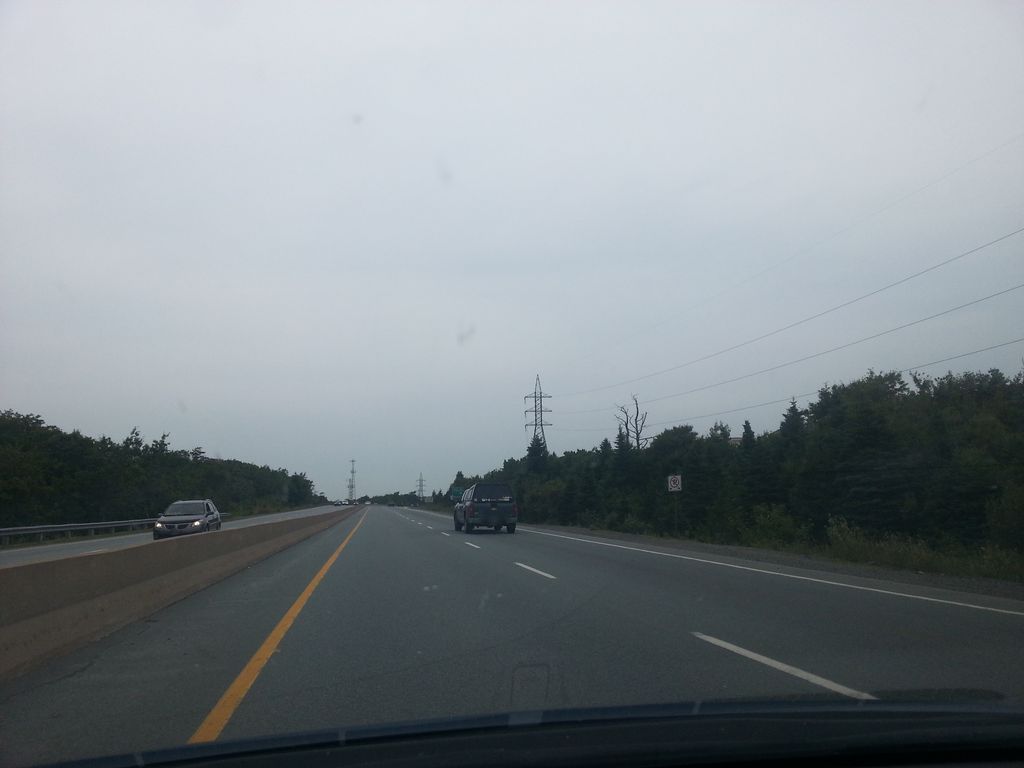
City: halifax